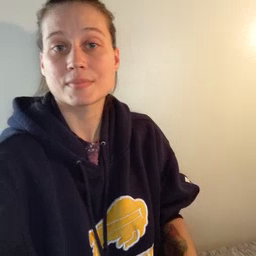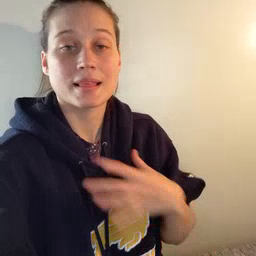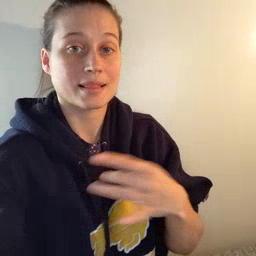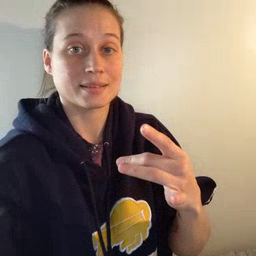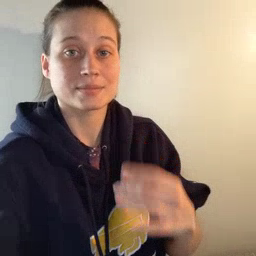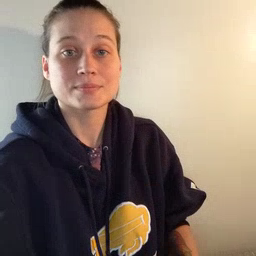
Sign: like